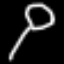
Label: frog